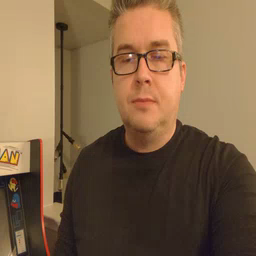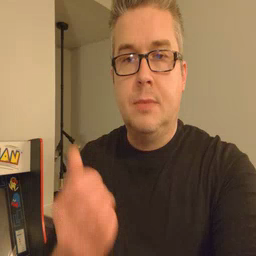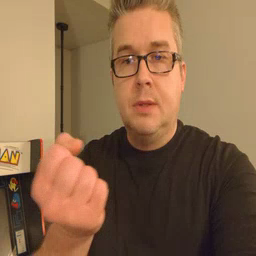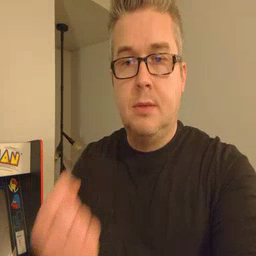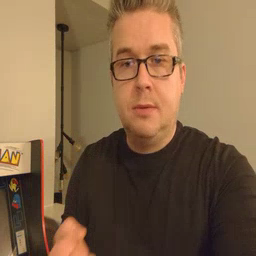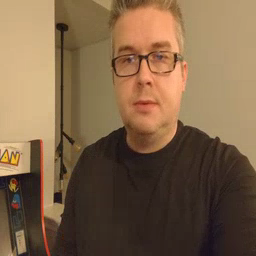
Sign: drawer